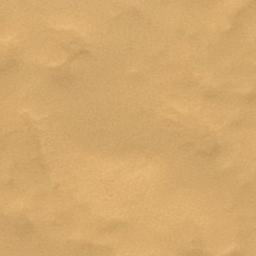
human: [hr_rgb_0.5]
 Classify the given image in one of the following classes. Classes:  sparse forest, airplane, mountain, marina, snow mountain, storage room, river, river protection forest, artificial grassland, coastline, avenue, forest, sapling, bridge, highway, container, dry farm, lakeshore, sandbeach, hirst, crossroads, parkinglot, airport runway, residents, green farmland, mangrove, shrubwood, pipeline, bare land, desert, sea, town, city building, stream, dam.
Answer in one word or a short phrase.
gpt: desert